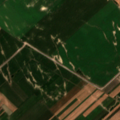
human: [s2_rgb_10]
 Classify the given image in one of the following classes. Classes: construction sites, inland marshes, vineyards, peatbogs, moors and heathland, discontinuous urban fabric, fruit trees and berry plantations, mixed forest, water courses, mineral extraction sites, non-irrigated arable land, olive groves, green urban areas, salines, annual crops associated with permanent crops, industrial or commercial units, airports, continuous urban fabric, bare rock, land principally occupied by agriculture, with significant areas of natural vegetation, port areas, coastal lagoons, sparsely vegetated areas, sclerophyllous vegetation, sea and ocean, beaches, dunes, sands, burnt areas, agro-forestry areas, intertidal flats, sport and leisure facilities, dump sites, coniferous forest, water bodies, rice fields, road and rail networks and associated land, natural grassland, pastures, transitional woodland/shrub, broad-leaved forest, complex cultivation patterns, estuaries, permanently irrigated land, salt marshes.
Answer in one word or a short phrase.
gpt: non-irrigated arable land